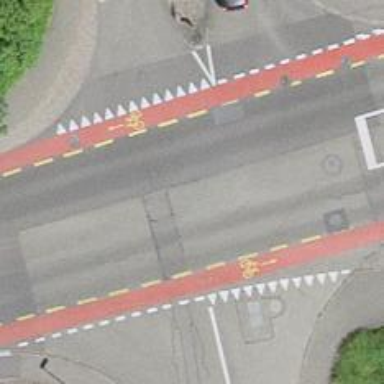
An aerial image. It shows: Cycleway.